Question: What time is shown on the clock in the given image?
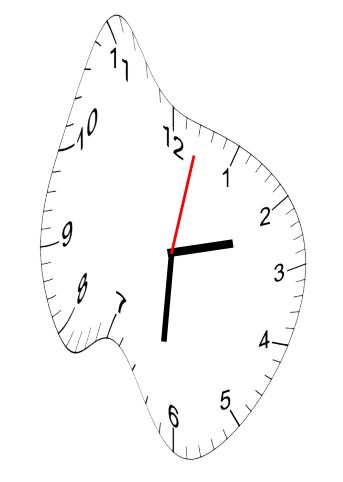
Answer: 02:31:02